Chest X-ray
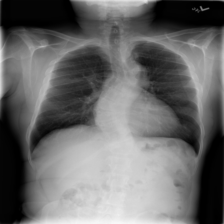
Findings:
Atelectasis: negative
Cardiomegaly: negative
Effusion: negative
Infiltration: negative
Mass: negative
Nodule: negative
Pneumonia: negative
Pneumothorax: negative
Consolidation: negative
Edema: negative
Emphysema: negative
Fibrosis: negative
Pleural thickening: negative
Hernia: negative